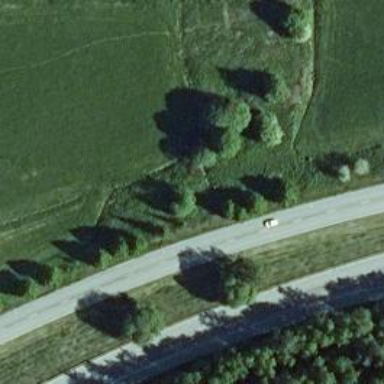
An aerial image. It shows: Row of trees in natural setting.